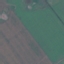
Label: AnnualCrop